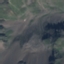
Land use / land cover: HerbaceousVegetation